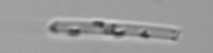
Label: Cerataulina_pelagica